Question: '''
json="{
"kind": "plus#person",
"etag": "\"GjejyguyfTE/pdfBI8xyufoiuh9bOLZ8VyG_8\"",
"gender": "male",
"emails": [
{
"value": "example@gmail.com",
"type": "account"
}
],
"objectType": "person",
"id": "xxxxxxxxxxxxxxx",
"displayName": "XXXXXXXXX XXXXXXX",
"name": {
"familyName": "XXXXXX",
"givenName": "XXXXXX"
},
"url": "https://plus.google.com/xxxxxxxxxxxxxxx",
"image": {
"url": "https://lh3.googleusercontent.com/-XdUWA/AAAAAAI/AAbbbbAA/42hhscbv5M/photo.jpg?sz=70"
},
"isPlusUser": true,
"language": "en",
"ageRange": {
"min": 21
},
"circledByCount": 0,
"verified": false
}
"
public class GoogleUser
{
public string kind { get; set; }
public string etag { get; set; }
public string gender { get; set; }
public Email[] emails { get; set; }
public string objectType { get; set; }
public string id { get; set; }
public string displayName { get; set; }
public Name name { get; set; }
public string url { get; set; }
public Image image { get; set; }
public bool isPlusUser { get; set; }
public string language { get; set; }
public AgeRange ageRange { get; set; }
public int circledByCount { get; set; }
public bool verified { get; set; }
}
public class Name
{
public string familyName { get; set; }
public string givenName { get; set; }
}
public class Email
{
public string value { get; set; }
public string type { get; set; }
}
public class Image
{
public string url { get; set; }
}
public class AgeRange
{
public int min { get; set; }
}
GoogleUser user = new JavaScriptSerializer().Deserialize<GoogleUser>(json);
'''
I am developing in 'C# 4.0'
I use 'login with google+' button in my project.
I would like to get user's by using 'access_token'.
I can get them as 'json' filen.
Then I would like to copy them my 'GoogleUser class'.
I don't get error, But 'user' always equal 'null'.
By this way, yesterday I could get user's data, but not today.
What can be my problem ?

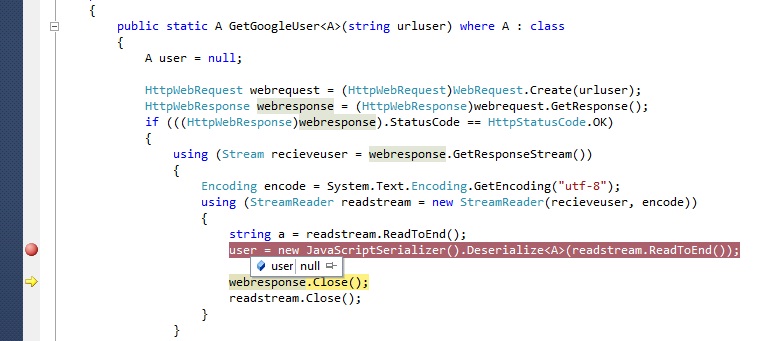
Answer: Can you try:
'''
user = new JavaScriptSerializer().Deserialize<A>( a );
'''
since you say "a" has the value in the string. Maybe the problem is that you are calling ReadToEnd twice?